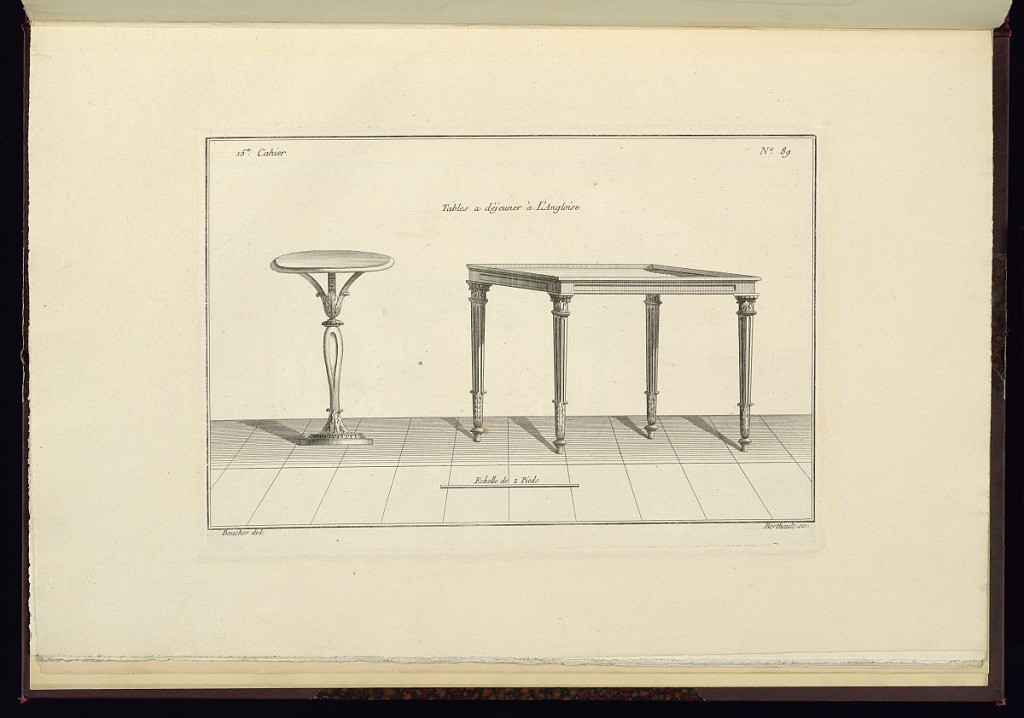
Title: Tables a déjeuner à L'Angloise
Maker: Juste-François Boucher, French, 1736 – 1782
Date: ca. 1775
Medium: Engraving on off white laid paper
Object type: Print
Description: Design for two tables. At left, a small, single leg table with a round tabletop; at right, a larger, four-legged, rectangular table. The tables are decorated with ornament motifs including acanthus leaves, lamb tongue, and fluting. The plate is signed.